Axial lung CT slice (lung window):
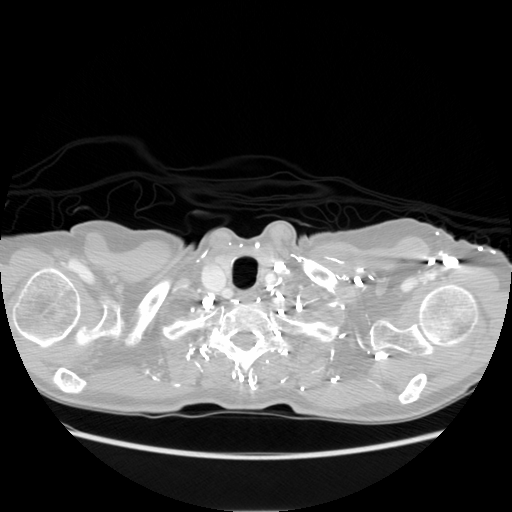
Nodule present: no